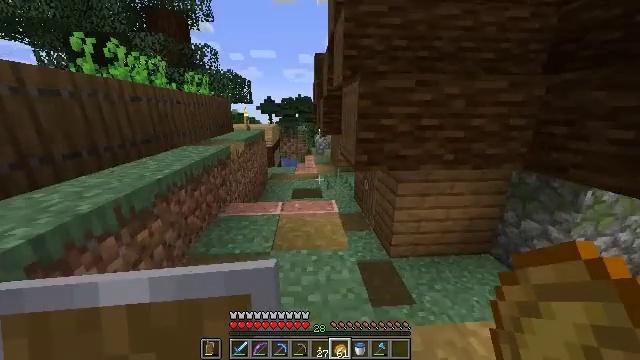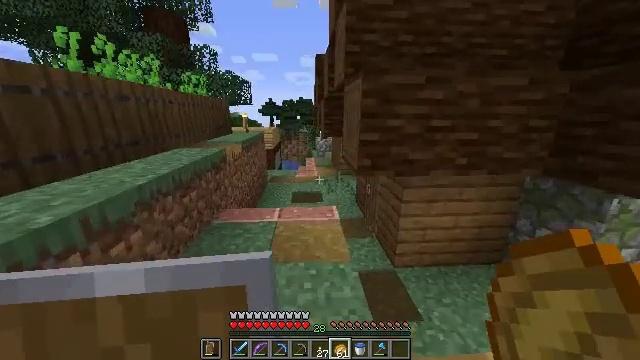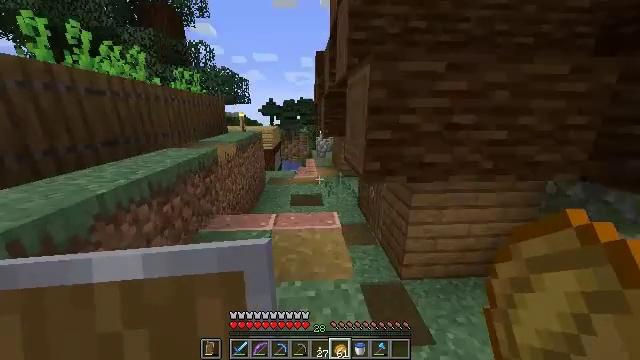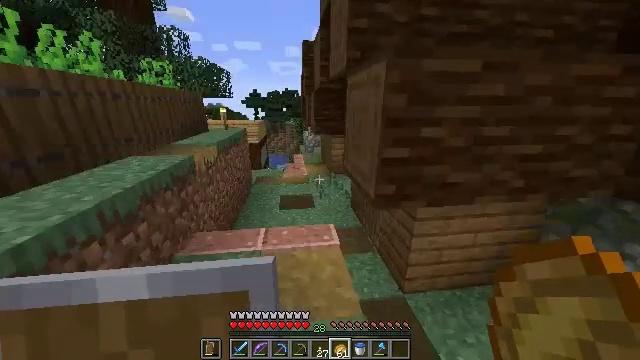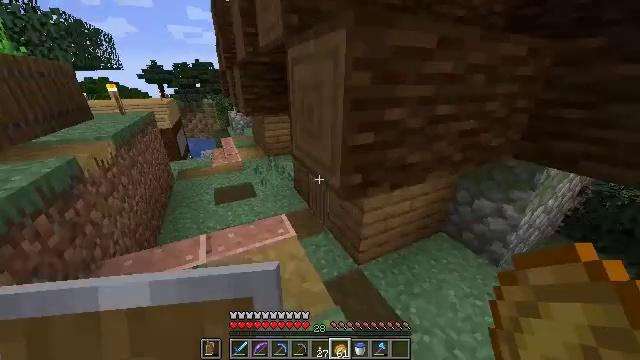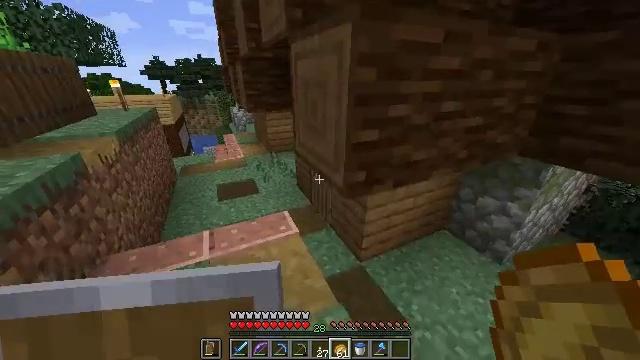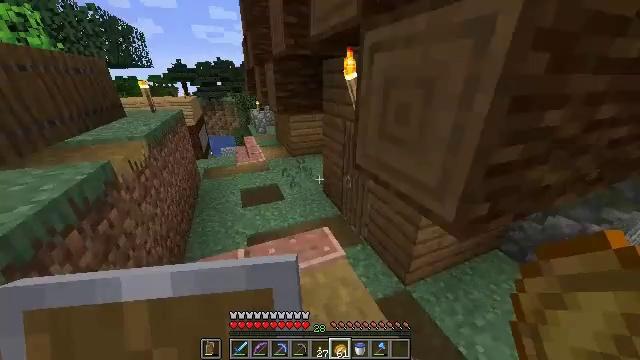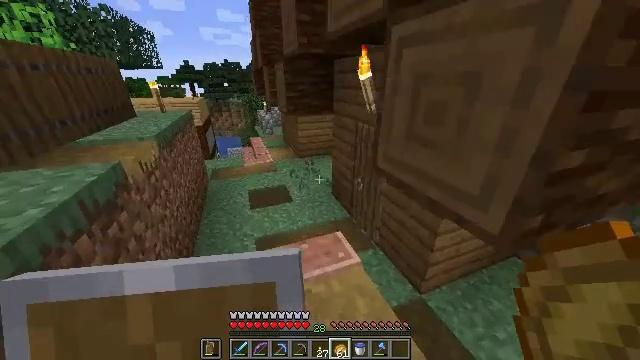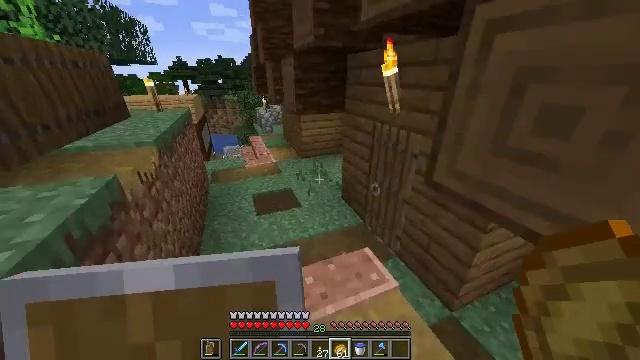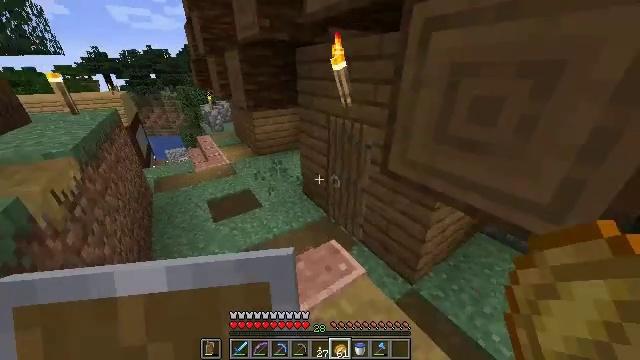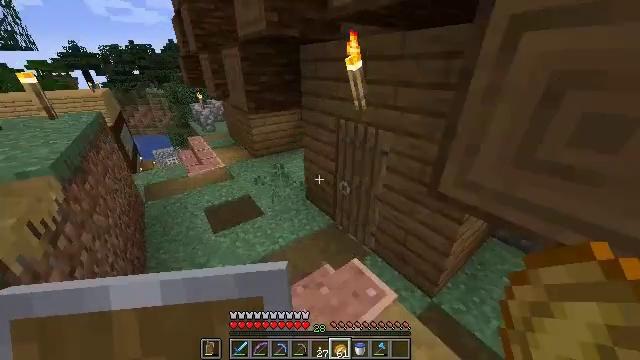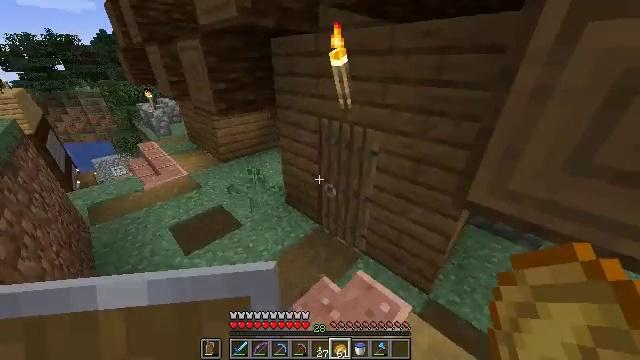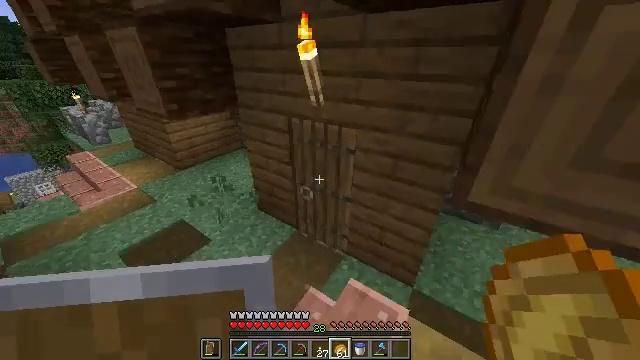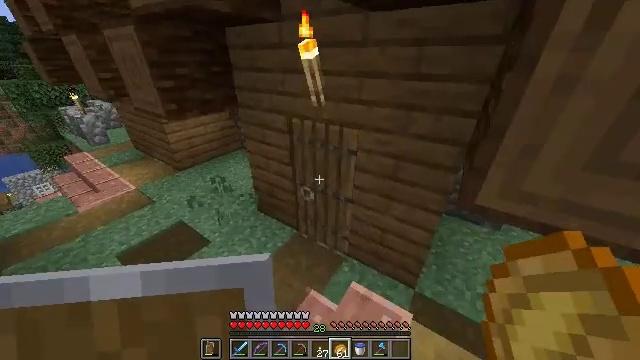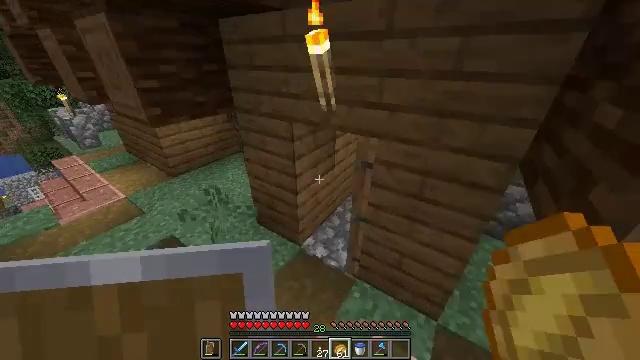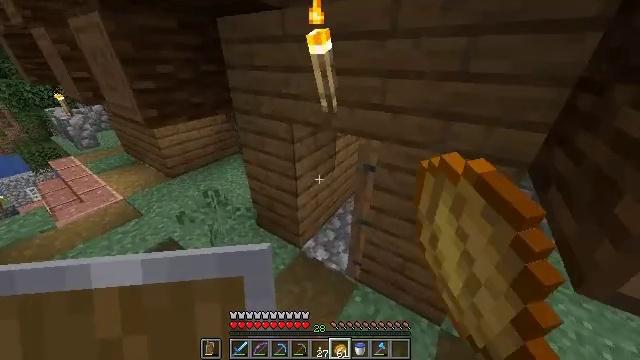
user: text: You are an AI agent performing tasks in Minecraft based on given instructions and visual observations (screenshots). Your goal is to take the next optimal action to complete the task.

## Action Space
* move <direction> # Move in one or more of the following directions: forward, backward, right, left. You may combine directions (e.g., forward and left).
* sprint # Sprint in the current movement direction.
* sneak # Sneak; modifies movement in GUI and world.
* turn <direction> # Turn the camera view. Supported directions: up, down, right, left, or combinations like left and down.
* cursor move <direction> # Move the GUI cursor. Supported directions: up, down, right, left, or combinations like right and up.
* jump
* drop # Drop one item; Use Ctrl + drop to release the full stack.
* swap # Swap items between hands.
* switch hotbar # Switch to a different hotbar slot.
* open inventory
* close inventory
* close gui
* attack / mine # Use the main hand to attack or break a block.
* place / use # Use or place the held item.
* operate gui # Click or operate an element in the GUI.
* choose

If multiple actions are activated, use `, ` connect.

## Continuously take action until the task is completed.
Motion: motion action
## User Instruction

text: Put together melon slices to craft a melon.
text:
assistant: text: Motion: move forward
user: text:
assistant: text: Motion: move forward
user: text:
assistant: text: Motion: move forward and move left, turn right and down
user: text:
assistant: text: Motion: move forward and move left, turn right and down
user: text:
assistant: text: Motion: move forward and move left
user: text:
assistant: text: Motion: move forward and move left, turn left
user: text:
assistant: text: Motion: move forward and move left, turn left
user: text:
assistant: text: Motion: move forward and move left, turn right
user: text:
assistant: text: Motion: move forward and move left, turn right and down
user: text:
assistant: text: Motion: move forward and move left, turn right
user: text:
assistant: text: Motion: move forward and move left, turn right and down
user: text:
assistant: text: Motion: move forward, turn right and down
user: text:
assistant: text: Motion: move forward
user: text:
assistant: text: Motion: move forward, use / place
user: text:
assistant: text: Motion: move forward and move left, use / place
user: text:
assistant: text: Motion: move forward and move left, turn right
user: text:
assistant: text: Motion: move forward, turn right
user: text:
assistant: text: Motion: move forward, turn right
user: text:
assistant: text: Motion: move forward
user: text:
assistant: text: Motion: move forward, turn right and up
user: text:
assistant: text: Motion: move forward, turn right and up
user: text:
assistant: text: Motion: move forward, turn right and up
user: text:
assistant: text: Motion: move forward, turn up
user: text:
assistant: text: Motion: move forward and move right, turn right and up
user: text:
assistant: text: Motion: move forward and move right, turn right and up
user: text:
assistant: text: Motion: move forward and move right, turn up
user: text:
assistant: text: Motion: move forward
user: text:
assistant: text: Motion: move forward, sprint
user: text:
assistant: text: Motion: move forward, sprint, turn left
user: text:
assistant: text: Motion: move forward, turn left